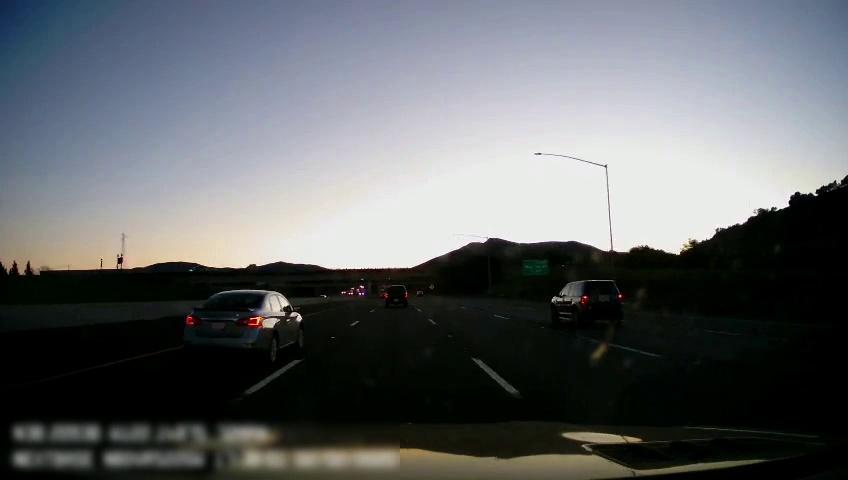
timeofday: Dusk/Dawn/Twilight
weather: Sunny
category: Drivable Space
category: Vehicles | Car
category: Vehicles | Car
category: Vehicles | SUV
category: Lanes | Alternate Lane
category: Lanes | Current Lane
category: Lanes | Current Lane
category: Lanes | Alternate Lane
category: Lanes | Alternate Lane
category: Lanes | Alternate Lane
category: Traffic | Signs